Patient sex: F
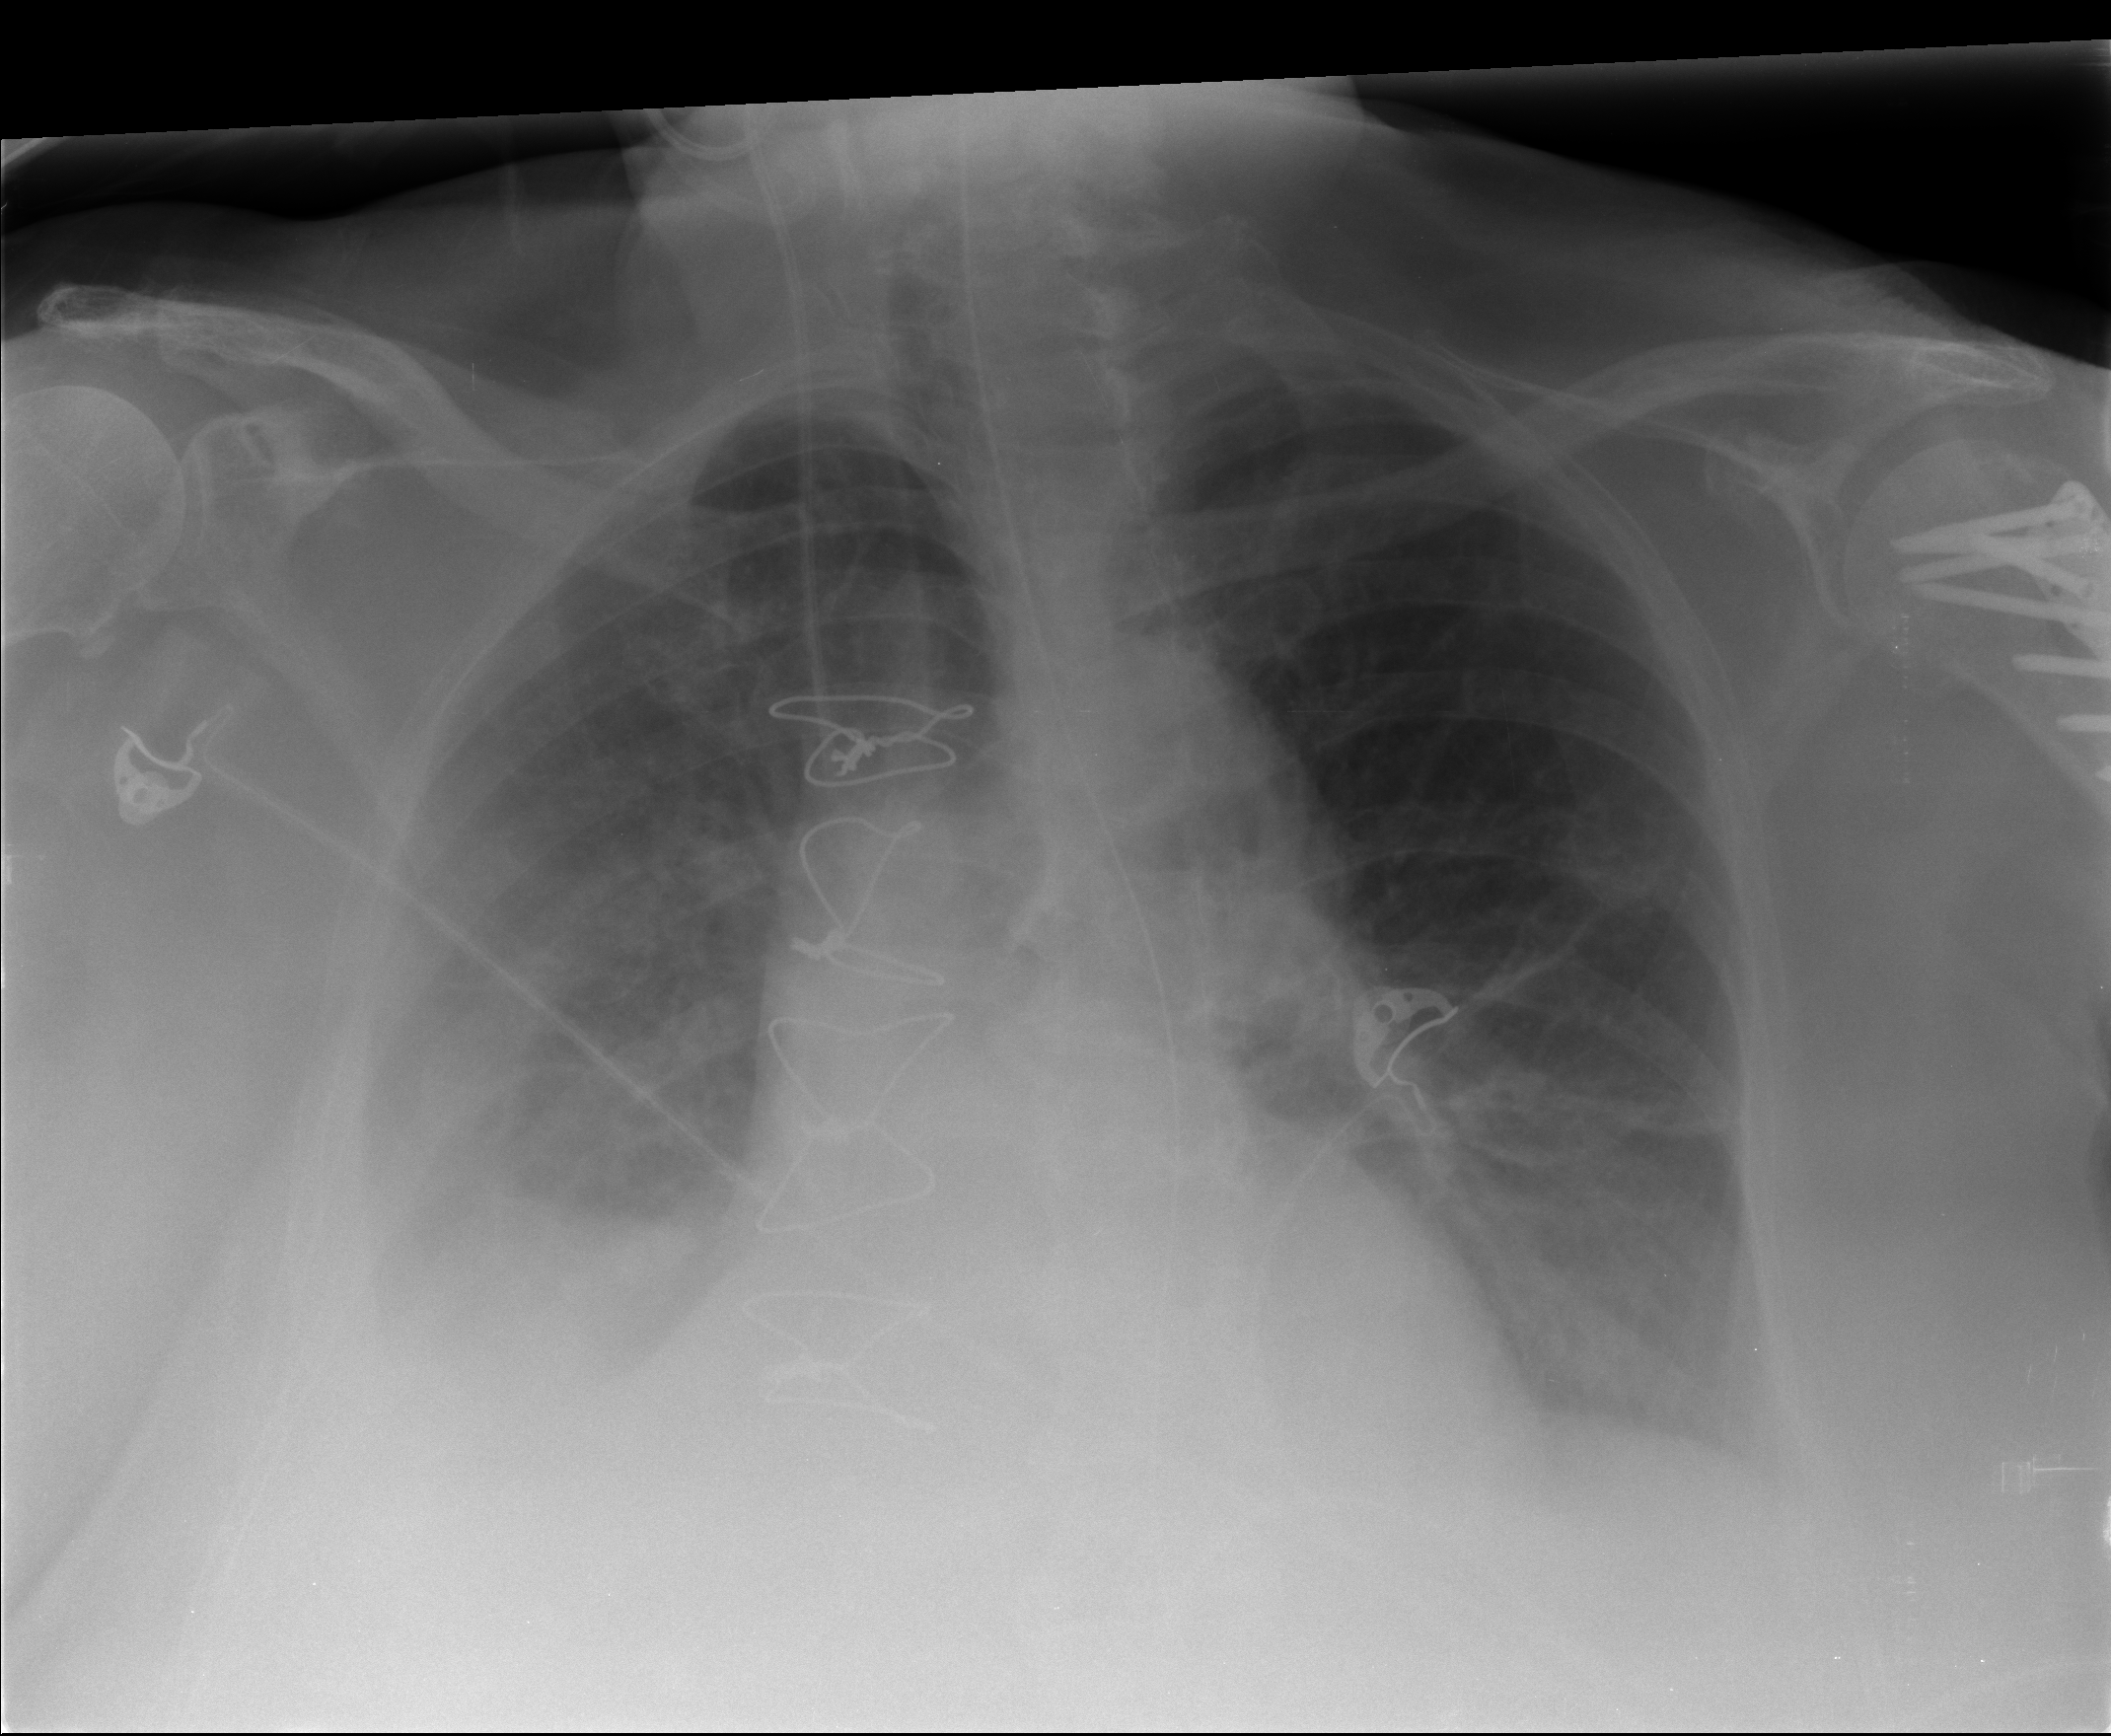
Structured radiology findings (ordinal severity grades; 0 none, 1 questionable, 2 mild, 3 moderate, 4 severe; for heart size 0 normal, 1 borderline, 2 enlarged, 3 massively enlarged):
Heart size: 0
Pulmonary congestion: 0
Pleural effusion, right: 2
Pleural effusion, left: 2
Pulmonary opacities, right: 1
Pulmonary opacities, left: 0
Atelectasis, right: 1
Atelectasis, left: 2